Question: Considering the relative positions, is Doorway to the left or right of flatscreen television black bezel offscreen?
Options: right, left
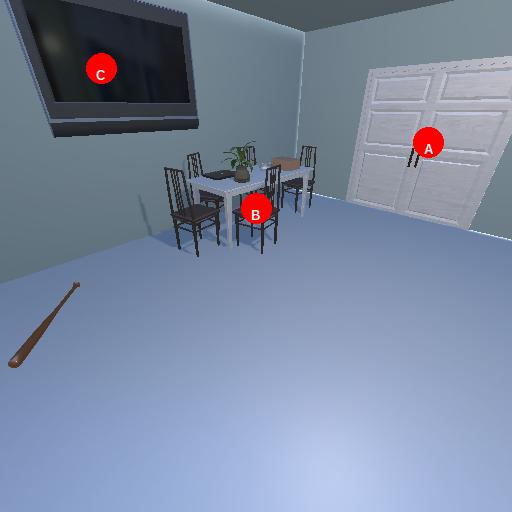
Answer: right